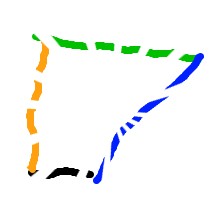
Shape: trapezoid